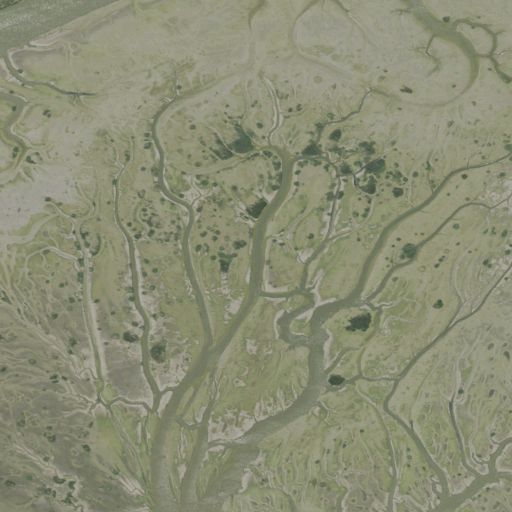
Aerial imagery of island in California named Station Island containing only herbaceous wetlands